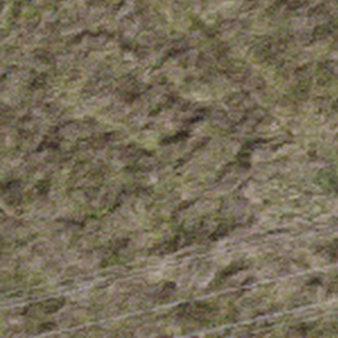
Label: other